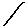
Label: line